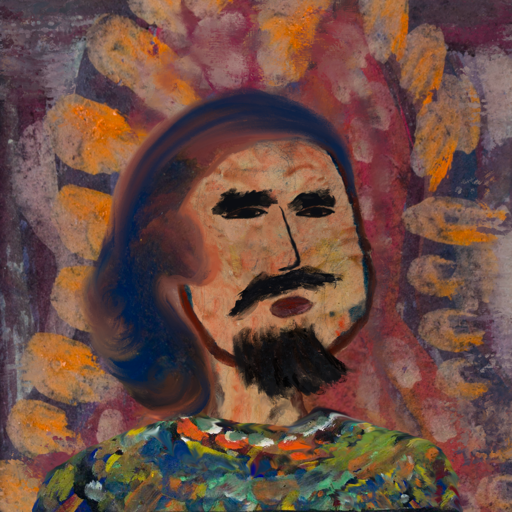
Background: Doll, Head And Neck Side: Orphan, Face Side: Mosgoul, Bust: An_Impression, Hair Side: Mother_And_Son_Son, Head Accessory: Blank, Second Necklace: Blank, Necklace: Blank, Baby: Blank